Interaction volume radius: 5 \u00c5
Interaction volume height: 25 \u00c5
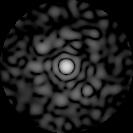
Disorder parameter: 0.8352